Question: I would like to extract the text contents from the below Html page. All the paragraphs from the '<div>'.
I use the <URL> package for html parsing and came up with the following code:
'''
getWebPageContents :: Url -> IO [T.Text]
getWebPageContents u = do
cursor <- cursorFor u
return $ cursor $// filter &/ content
filter = element "div" >=> attributeIs "id" "article-body-blocks" &// element "p"
'''
This will return most of the text but not the ones from the links()
Could anyone help?

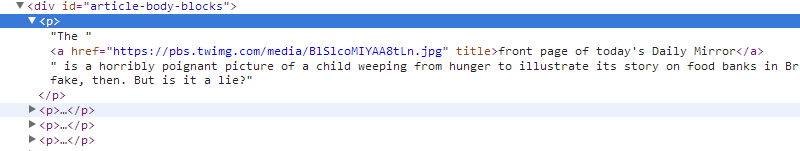
Answer: You need to filter to all the of the 'p' tags, not just the children. You probably just need to replace '&/ content' with '&// content'.